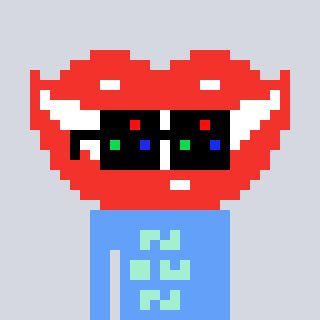
a pixel art character with square black sunglasses, a smile-shaped head and a blue-colored body on a cool background